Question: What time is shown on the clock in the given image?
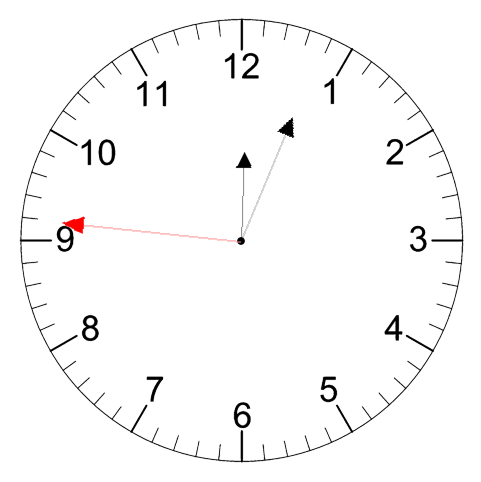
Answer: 12:03:46